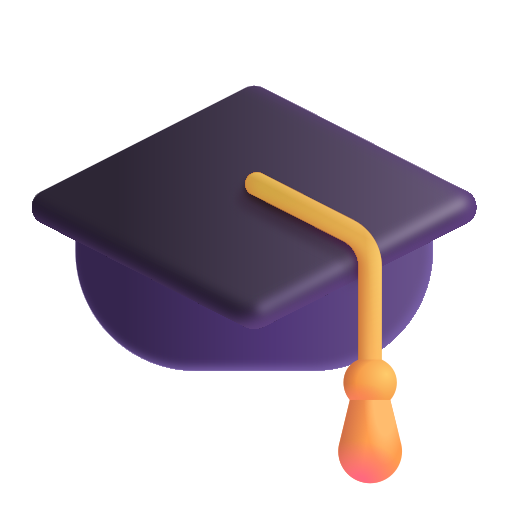
graduation cap color